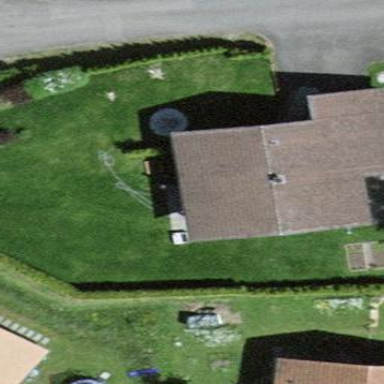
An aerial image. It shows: Simple house.